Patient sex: F
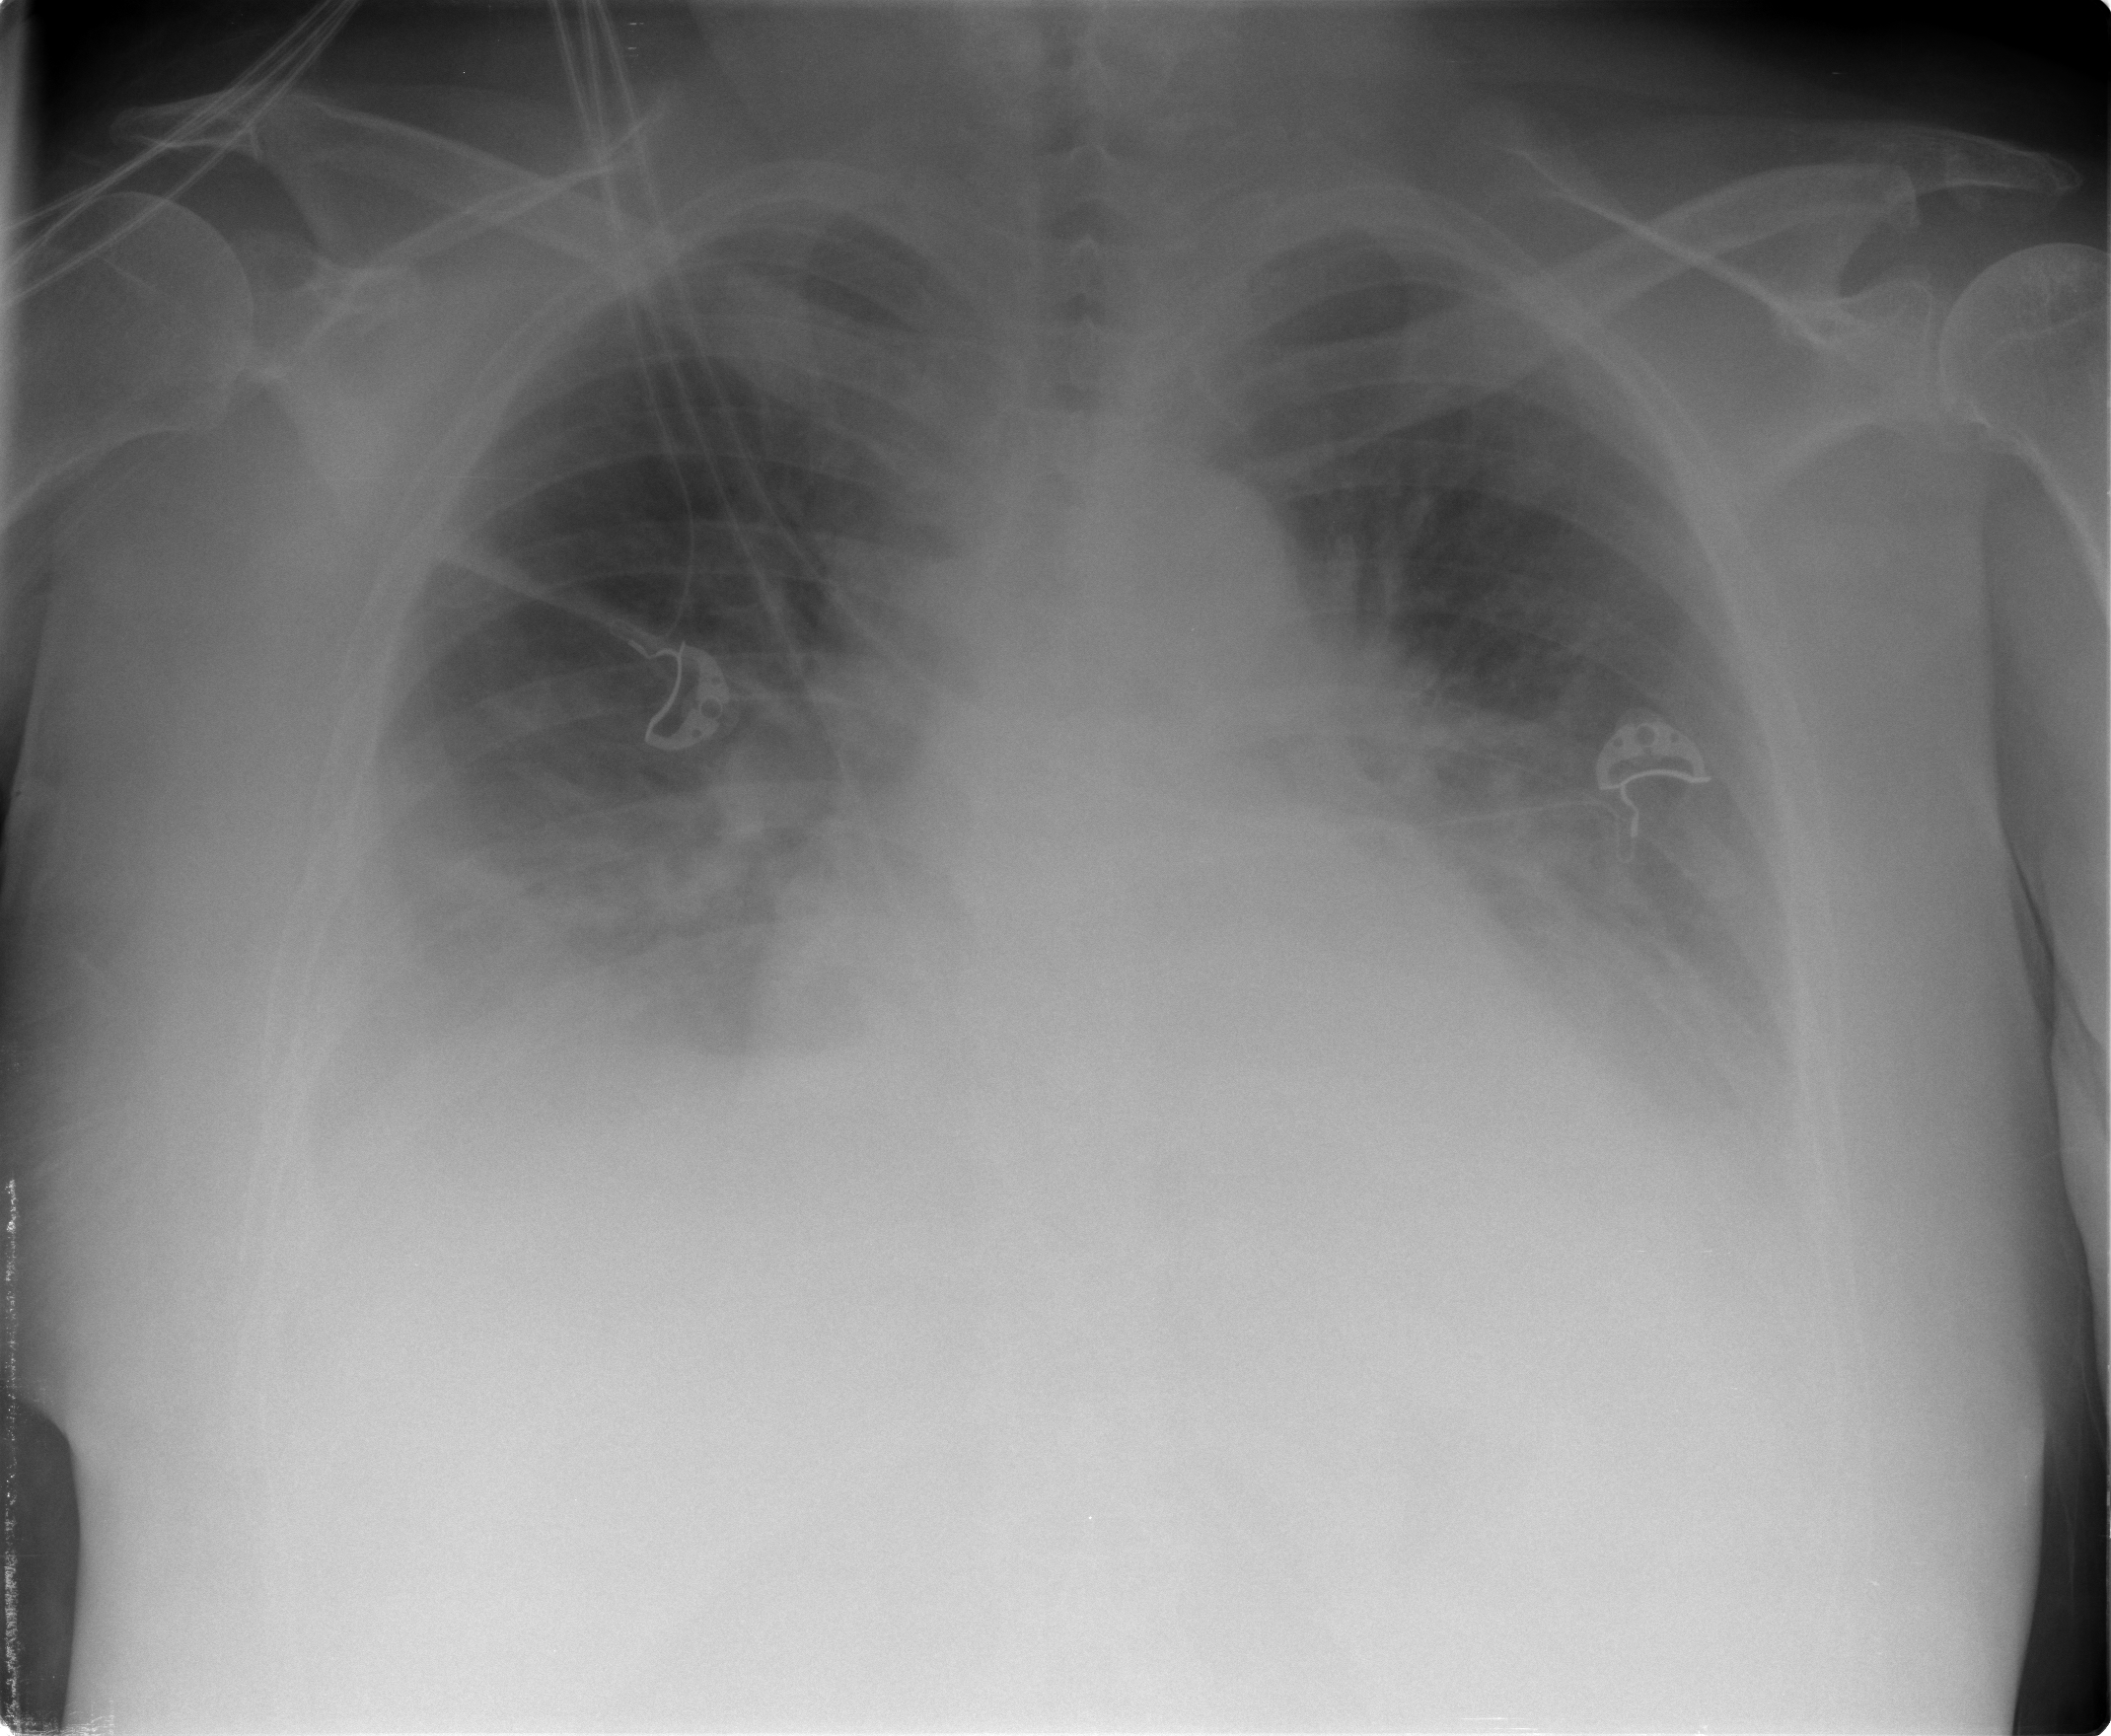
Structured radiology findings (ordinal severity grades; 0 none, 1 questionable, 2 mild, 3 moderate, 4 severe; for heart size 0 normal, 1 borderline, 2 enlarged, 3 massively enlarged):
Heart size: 1
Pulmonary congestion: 3
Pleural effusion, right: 3
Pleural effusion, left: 3
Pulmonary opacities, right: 2
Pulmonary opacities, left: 2
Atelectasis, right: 3
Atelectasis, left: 3